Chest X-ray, AP view. Patient: 37 years old, sex M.
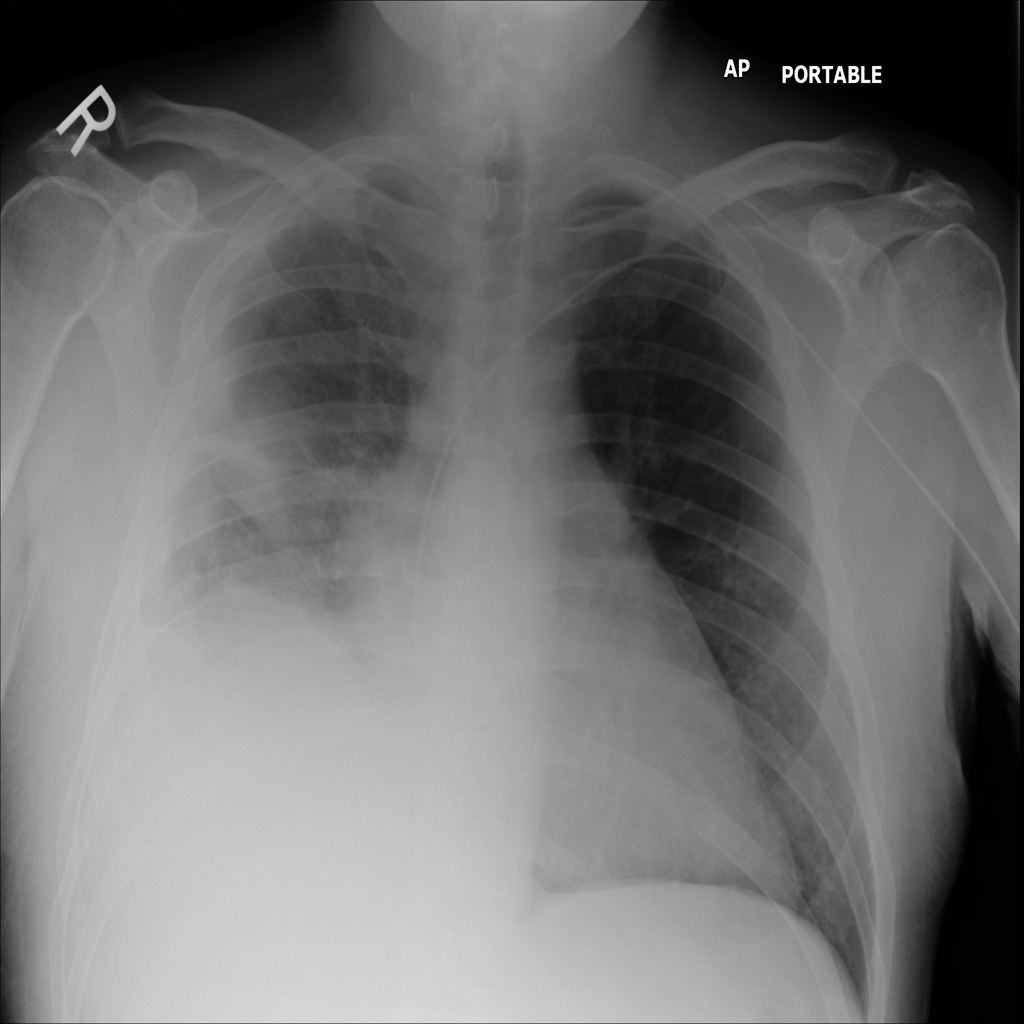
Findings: Effusion